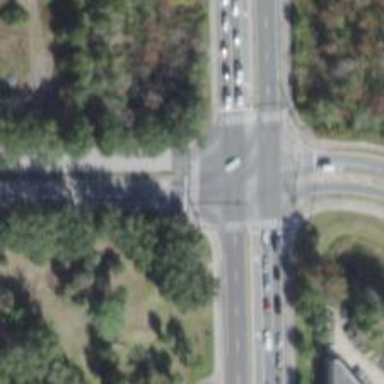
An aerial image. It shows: Crossing on the road.